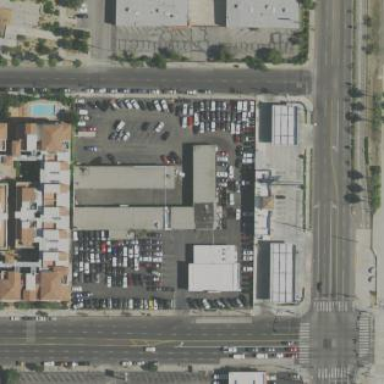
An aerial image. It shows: Commercial building used for car-related activities.